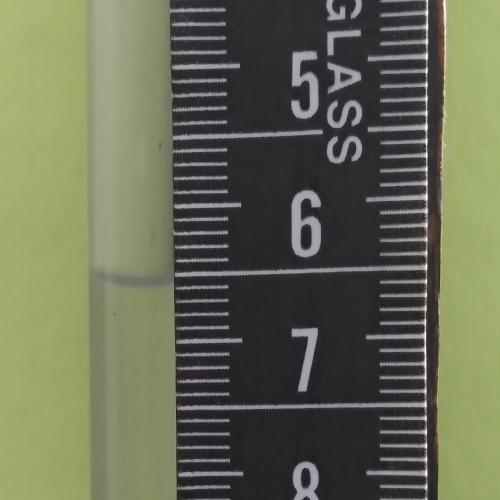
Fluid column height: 6.6 cm